Question: I'm using a code that inserts a picture (column A) of the corresponding item number located in Column B.
Current positioning of the picture:

However, the pictures that are inserted are located in the top left corner of each cell and I'd like to have them of the cell (cell size is 54 and picture is 50).
Here's the code that I use:
'''
Sub InsertImageFullName()
On Error Resume Next
Application.ScreenUpdating = False
Dim path$, cl As Range, myPicture As Object
Set Rng = Range("A2:A300")
cell_h = Range("A2").Top - Range("A1").Top
For Each cl In Rng
path = cl.Offset(0, 8).Value
If path Like "*?*" Then
Set myPicture = ActiveSheet.Pictures.Insert(path)
With myPicture
.ShapeRange.LockAspectRatio = msoTrue
.Height = 50
.Top = Rows(cl.Row).Top
.Left = Columns(cl.Column).Left
End With
End If
Set myPicture = Nothing
Next
End Sub
'''
What needs to be modified to make this work ?
Any help is greatly appreciated
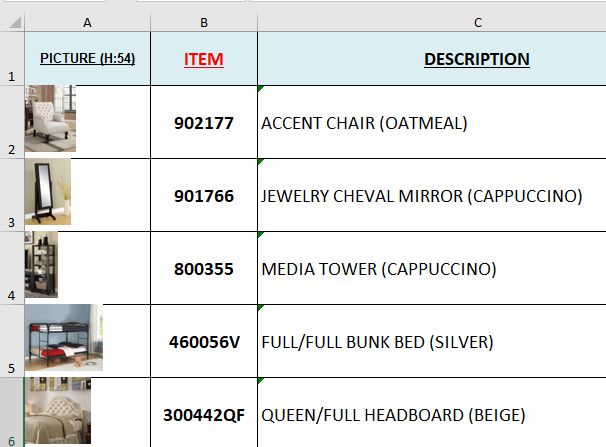
Answer: To set the position of the picture you youst need to adjust the top and left position of it.
'''
.Top = Rows(cl.Row).Top
.Left = Columns(cl.Column).Left
'''
So you just need to add something. So if your cell height is '54' and your picture height is '50' and your picture should be centered the amount you need to add calculates like 'add = (CellHeight - PictureHeight) / 2' which is '(54 - 50) / 2' which is '2' so you need to add '2' to the '.Top' position:
'''
.Top = Rows(cl.Row).Top + 2 'add 2 to the top position of your picture.
'''